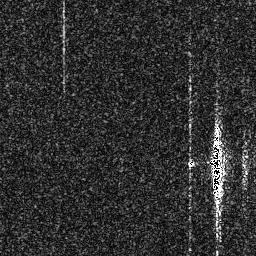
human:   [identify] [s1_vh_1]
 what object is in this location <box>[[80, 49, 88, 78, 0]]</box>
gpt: <ref>1 medium ship at the right</ref>